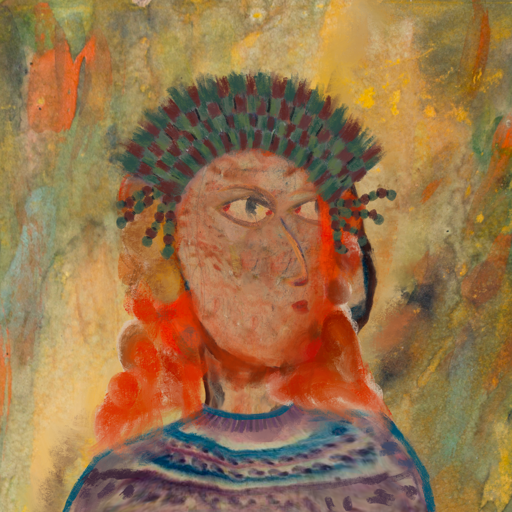
Background: Comrade, Head And Neck Side: Orphan, Face Side: GypsyMother, Bust: HillGirl, Hair Side: Rupkatha, Head Accessory: After_Raid_Crown, Second Necklace: Blank, Necklace: Blank, Baby: Blank